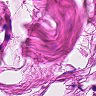
Metastatic tissue present: no